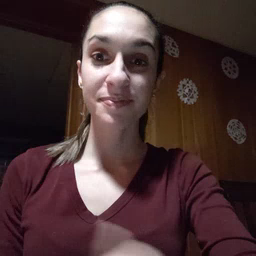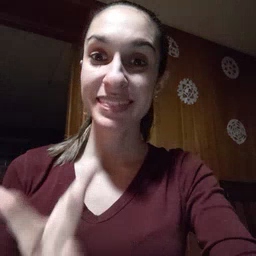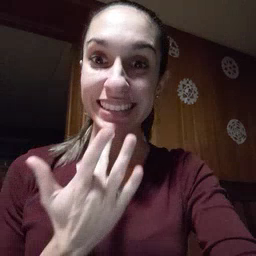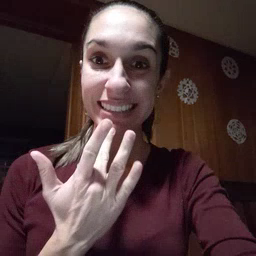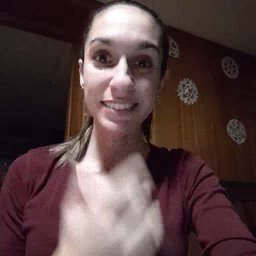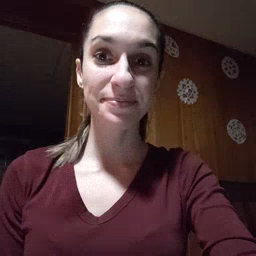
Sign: taste